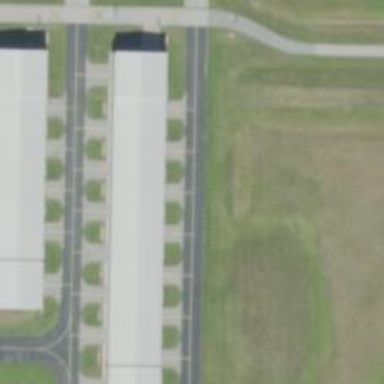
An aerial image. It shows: View of taxiway at the airport.